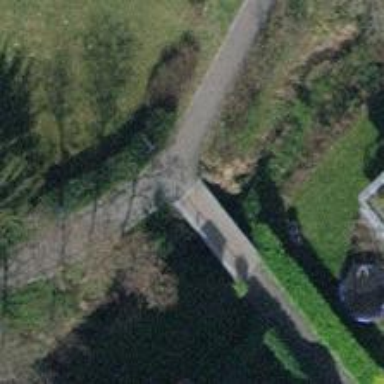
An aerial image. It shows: Footway on bridge.